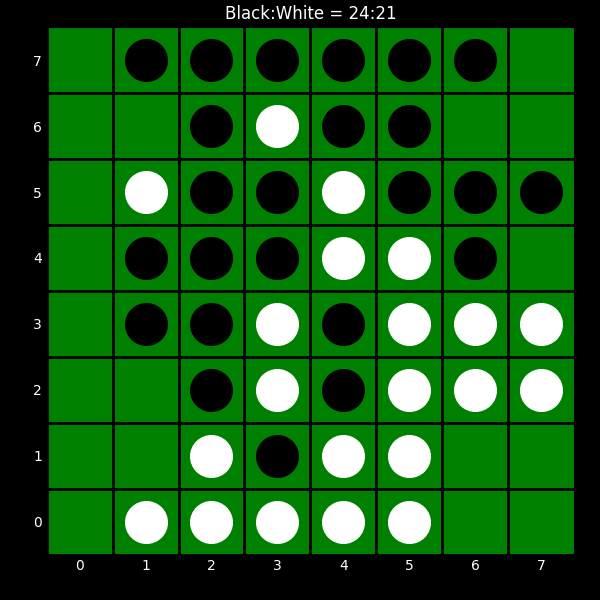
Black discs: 24
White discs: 21